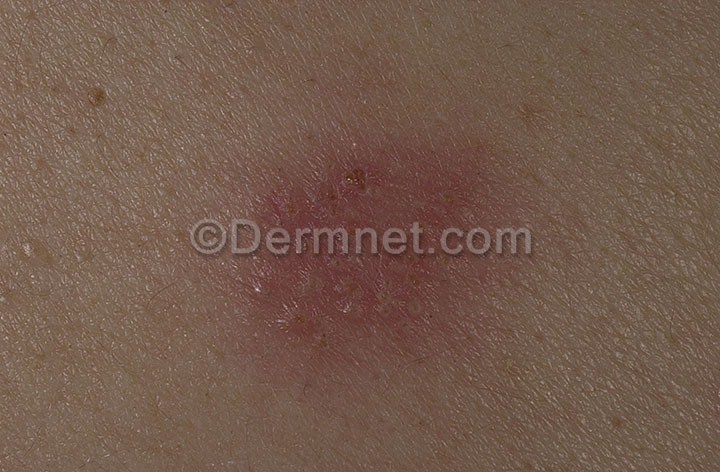
Disease: Poison Ivy Photos and other Contact Dermatitis